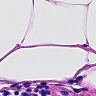
Metastatic tissue present: no